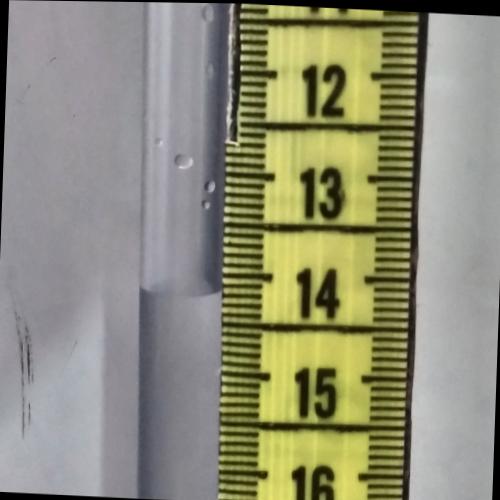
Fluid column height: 14.2 cm